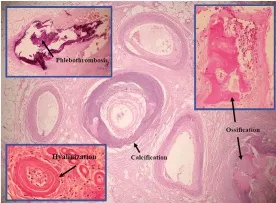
(B) Hematoxylin and eosin staining revealed hyalinization, calcification, ossification and thrombosis of the mesenteric veins.
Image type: pathology (h&e)